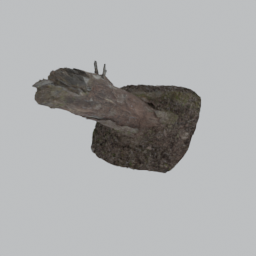
Label: nature